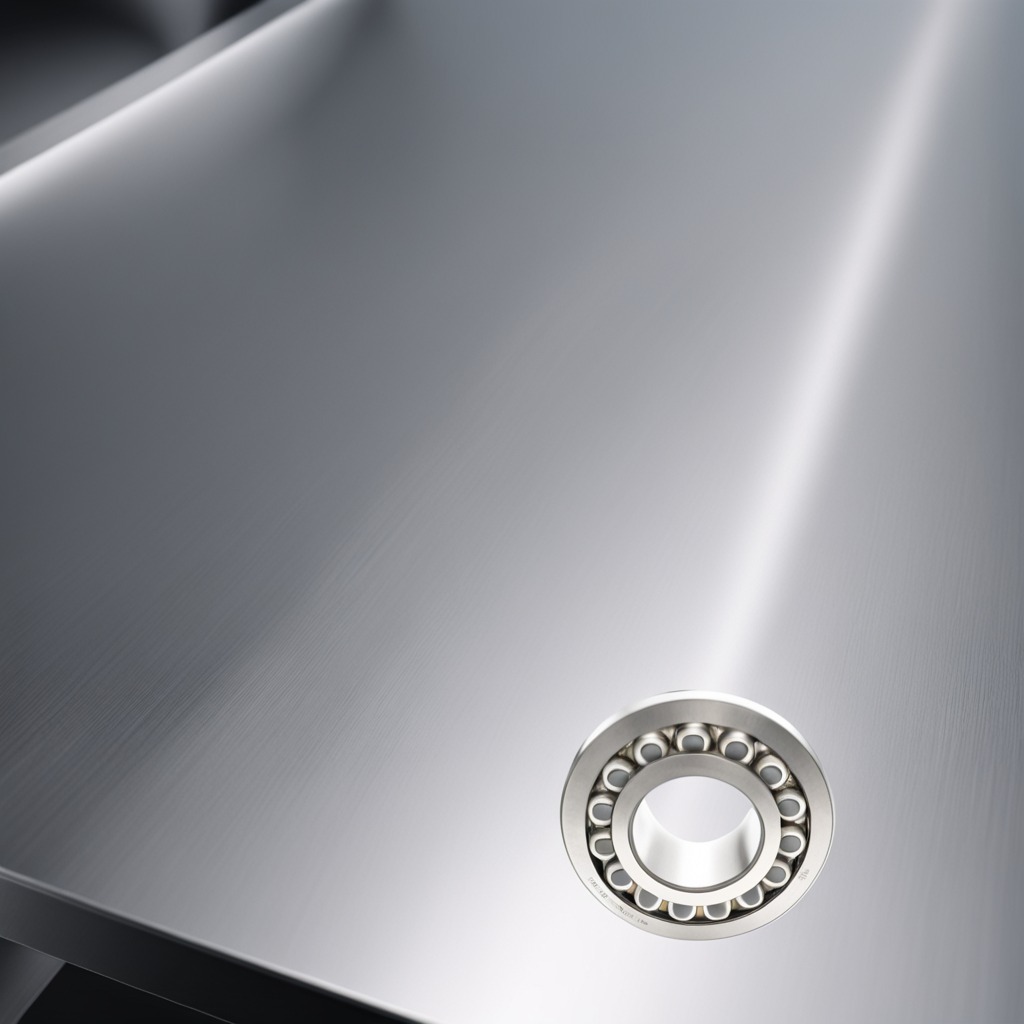
A metal ball bearing is lying on a stainless steel table in a high-end prototyping lab.